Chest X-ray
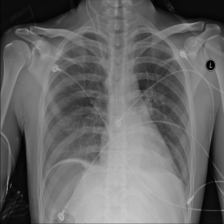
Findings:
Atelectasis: negative
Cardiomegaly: negative
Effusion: negative
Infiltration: negative
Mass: negative
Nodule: negative
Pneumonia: negative
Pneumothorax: negative
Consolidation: negative
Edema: negative
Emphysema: negative
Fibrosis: negative
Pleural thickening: negative
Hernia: negative